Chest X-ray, PA view. Patient: 48 years old, sex M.
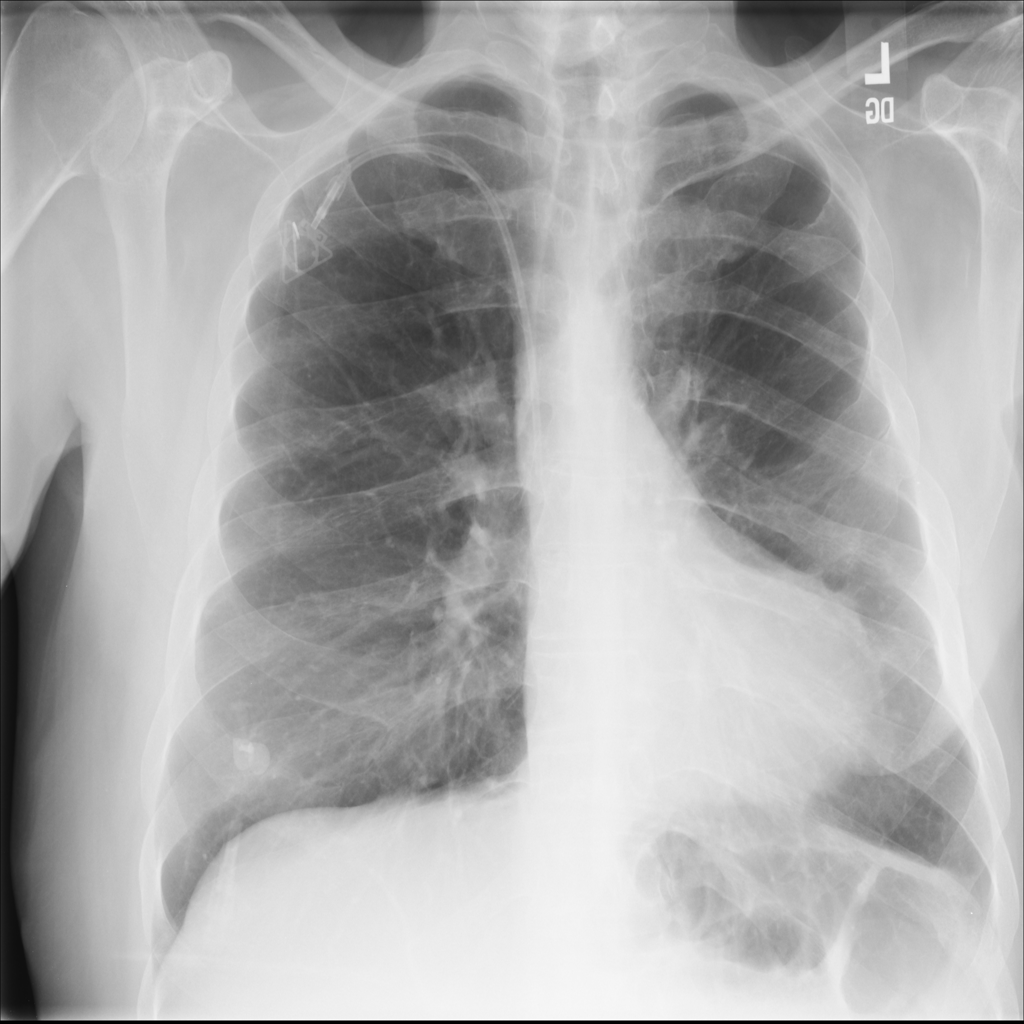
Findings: No Finding